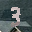
Label: 3